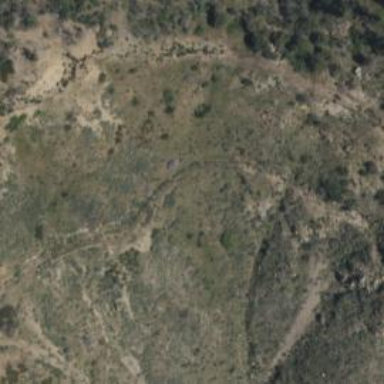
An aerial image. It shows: Path.